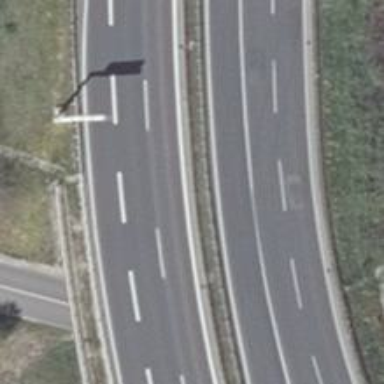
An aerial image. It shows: Trunk motorroad.